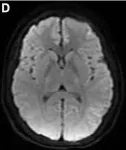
No abnormalities in the patient's brain MRI and magnetic resonance angiography (MRA). Diffusion-weighted imaging (DWI).
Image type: radiology (mri)